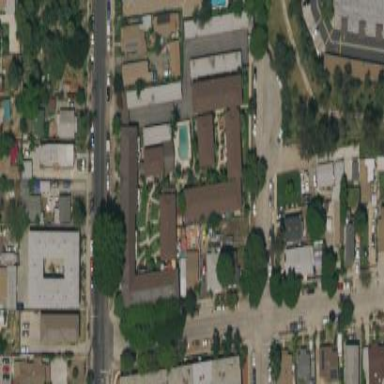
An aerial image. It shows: Residential area consisting of condominiums.